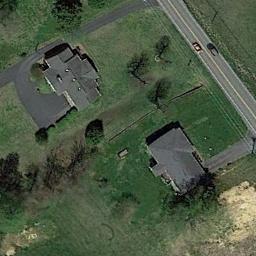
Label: sparse_residential